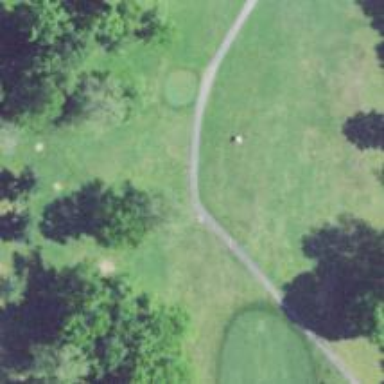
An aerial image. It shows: Asphalt path within golf course area.